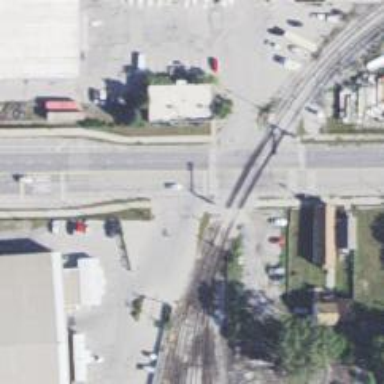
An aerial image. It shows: Railway crossing.